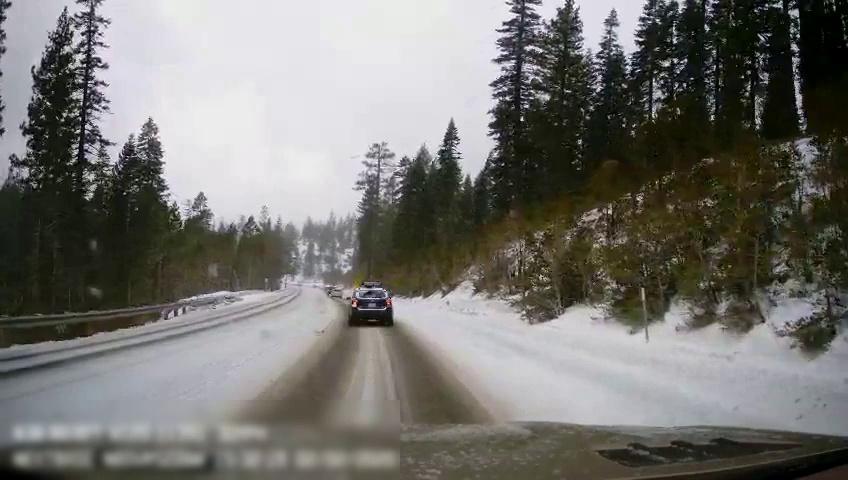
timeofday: Day
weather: Snowy
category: Drivable Space
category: Vehicles | Car